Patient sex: M
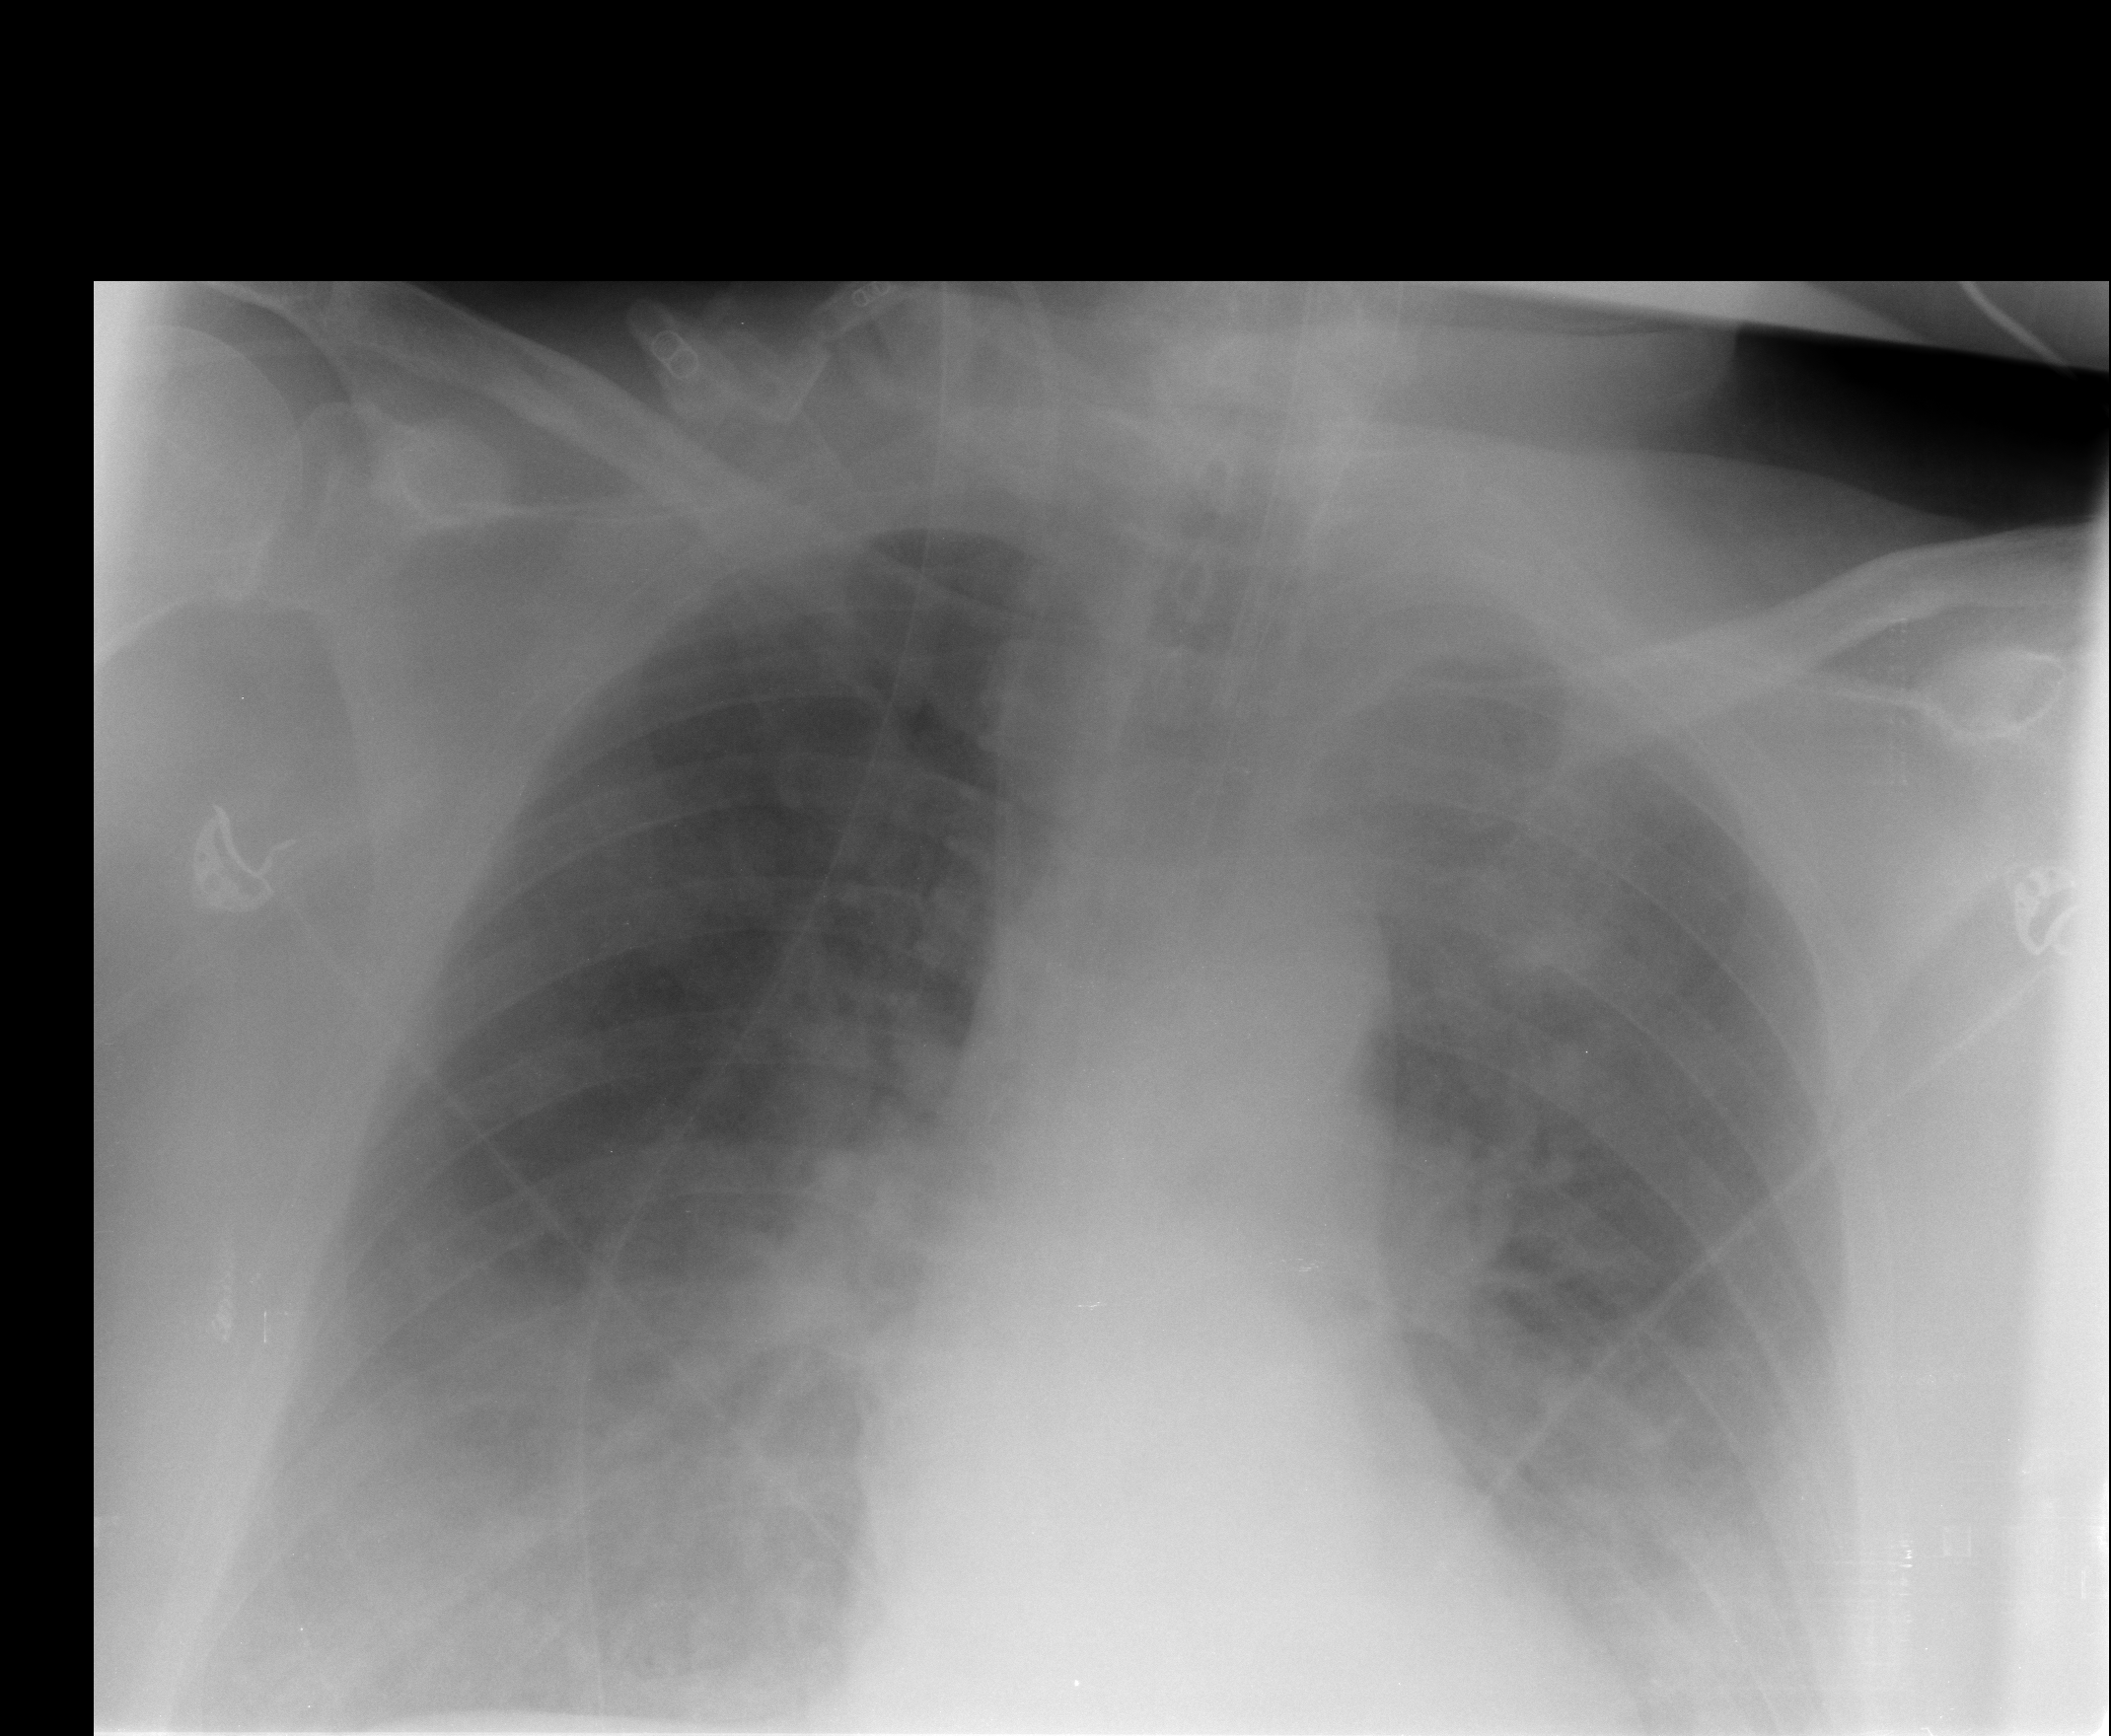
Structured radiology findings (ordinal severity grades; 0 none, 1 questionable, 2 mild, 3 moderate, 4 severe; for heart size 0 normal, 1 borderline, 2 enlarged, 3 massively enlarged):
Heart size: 0
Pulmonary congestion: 0
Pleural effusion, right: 2
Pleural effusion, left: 2
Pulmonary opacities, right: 3
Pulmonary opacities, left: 3
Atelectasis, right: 2
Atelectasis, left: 2